Interaction volume radius: 5 \u00c5
Interaction volume height: 25 \u00c5
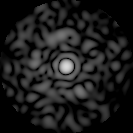
Disorder parameter: 0.8645